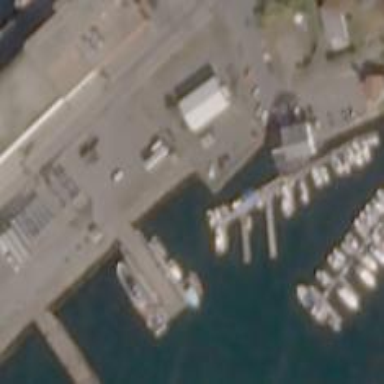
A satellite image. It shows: Man-made pier.